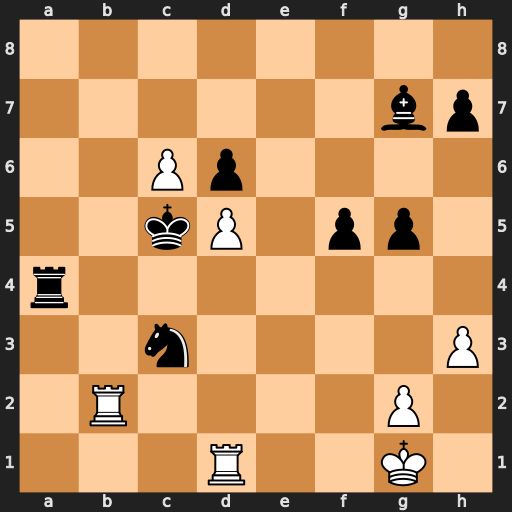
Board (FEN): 8/6bp/2Pp4/2kP1pp1/r7/2n4P/1R4P1/3R2K1
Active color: w
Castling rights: -
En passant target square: -
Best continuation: c7 Ra8 Rb8 Rxb8 cxb8=Q